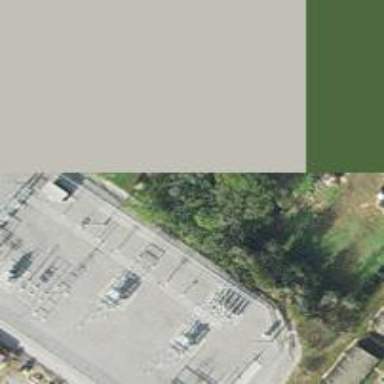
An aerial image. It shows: Power substation.